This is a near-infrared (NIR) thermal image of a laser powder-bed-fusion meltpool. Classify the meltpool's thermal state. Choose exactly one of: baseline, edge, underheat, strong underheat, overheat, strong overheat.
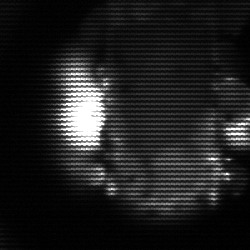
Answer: strong underheat